Question: I have tried to select the element below using xpath, id, class, nothing is working. This is the error message:
'''
selenium.common.exceptions.NoSuchElementException: Message: no such element: Unable to locate element: {"method":"xpath","selector":"//*[@id="ui-id-26"]"}
'''
HTML code of the element:
'''
<a title="" href="#8eef8ef4-7cfc-4cb6-69cf-1cabf9625d74" class="ui-tabs-anchor" role="presentation" tabindex="-1" id="ui-id-26">Data</a>
'''
Snapshot of the element:

I am using python.
This is my code:
'''
from selenium import webdriver
from selenium.webdriver.common.by import By
import time
chromedriver = 'C:/Users/misha/Downloads/chromedriver_win32/chromedriver'
driver = webdriver.Chrome(chromedriver)
driver.get("https://login.cmegroup.com/sso/accountstatus/showAuth.action")
driver.maximize_window()
login = driver.find_element(By.ID, "loginBtn")
name = driver.find_element(By.ID, "user")
name.send_keys("MyEmail")
pwd = driver.find_element(By.ID, "pwd")
pwd.send_keys("MyPassword")
login.click()
time.sleep(15)
driver.get('https://www.cmegroup.com/trading/fx/cme-fx-market-profile-tool.html#analyze-more')
data = driver.find_element(By.XPATH,'//*[@id="ui-id-26"]')
data.click()
'''
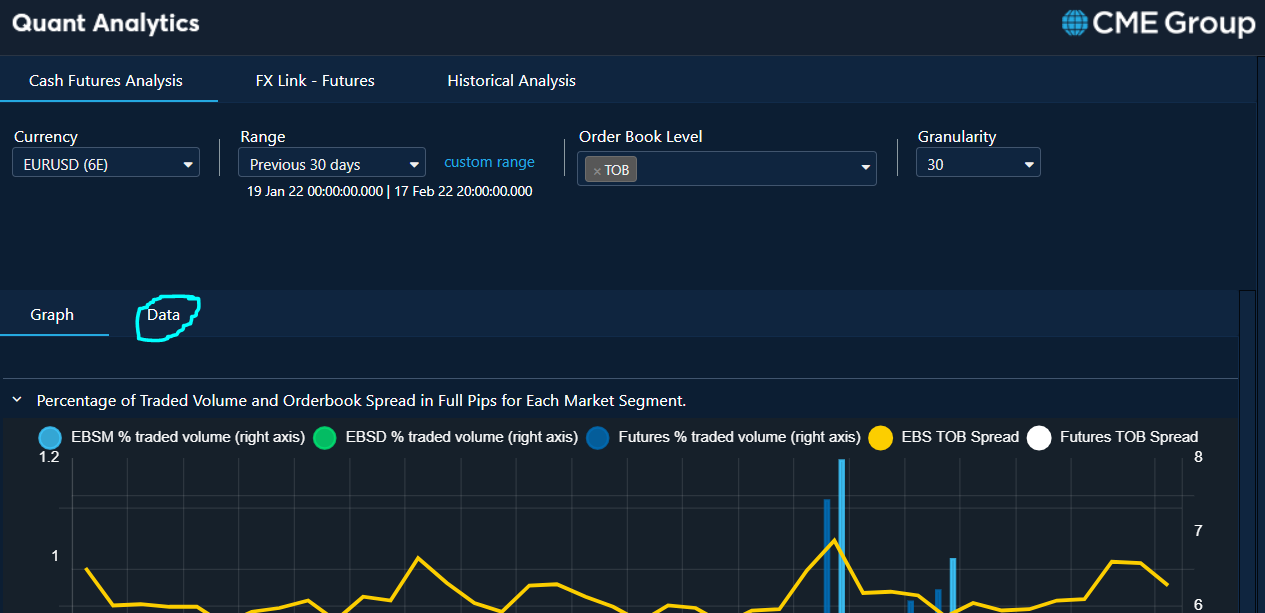
Answer: To click on the element with text as you can use either of the following <URL>:
- Using :'''
driver.find_element(By.LINK_TEXT, "Data").click()
'''
- Using :'''
driver.find_element(By.CSS_SELECTOR, "a.ui-tabs-anchor[id^='ui-id'][title]").click()
'''
- Using :'''
driver.find_element(By.XPATH, "//a[@class='ui-tabs-anchor' and starts-with(@id, 'ui-id')][text()='Data']").click()
'''
---
The desired element is a dynamic element, so ideally to <URL>:
- Using :'''
WebDriverWait(driver, 20).until(EC.element_to_be_clickable((By.LINK_TEXT, "Data"))).click()
'''
- Using :'''
WebDriverWait(driver, 20).until(EC.element_to_be_clickable((By.CSS_SELECTOR, "a.ui-tabs-anchor[id^='ui-id'][title]"))).click()
'''
- Using :'''
WebDriverWait(driver, 20).until(EC.element_to_be_clickable((By.XPATH, "//a[@class='ui-tabs-anchor' and starts-with(@id, 'ui-id')][text()='Data']"))).click()
'''
- : You have to add the following imports :'''
from selenium.webdriver.support.ui import WebDriverWait
from selenium.webdriver.common.by import By
from selenium.webdriver.support import expected_conditions as EC
'''
---
## References
You can find a couple of relevant discussions on <URL> in:
- <URL>